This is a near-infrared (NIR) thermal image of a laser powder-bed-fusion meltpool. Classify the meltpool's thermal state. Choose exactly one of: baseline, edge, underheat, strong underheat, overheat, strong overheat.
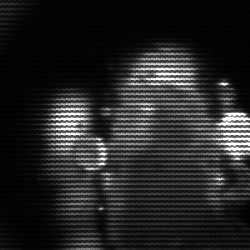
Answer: strong underheat